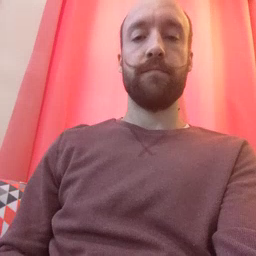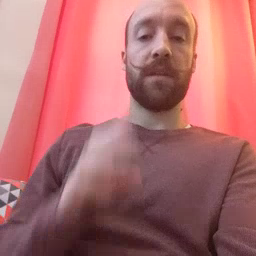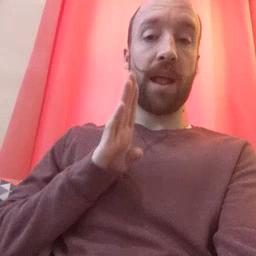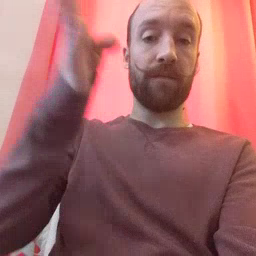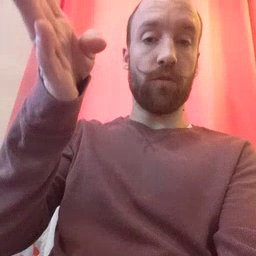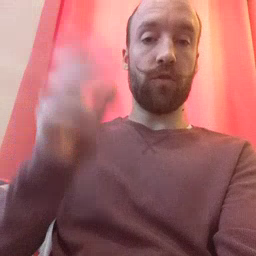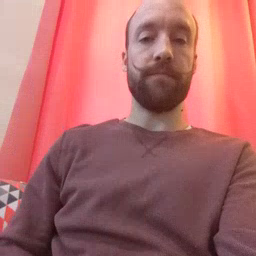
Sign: after